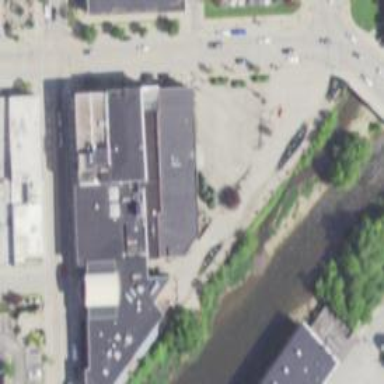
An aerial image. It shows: Commercial building.